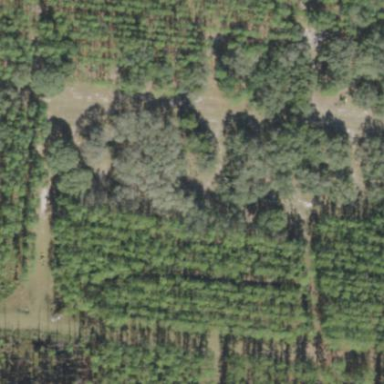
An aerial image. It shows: Mixed leaf woodland.